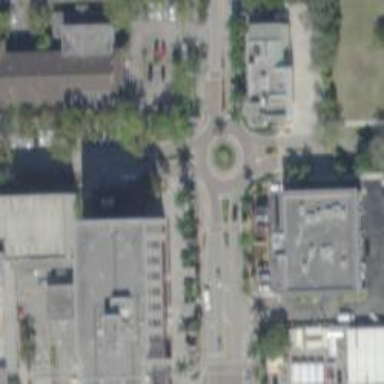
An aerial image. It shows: Roundabout at tertiary road junction.